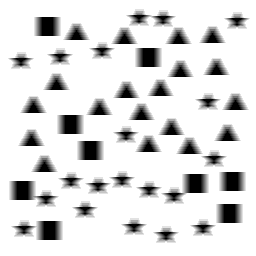
Squares: 9
Triangles: 19
Stars: 20
Total shapes: 48